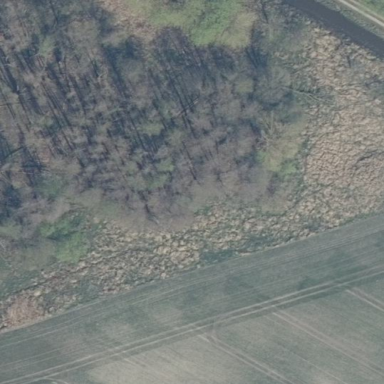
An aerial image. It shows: Area covered with grass.